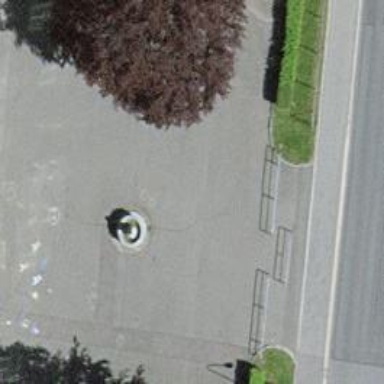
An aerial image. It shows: Fountain.